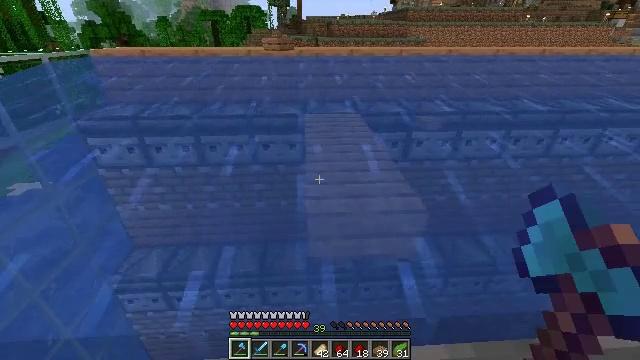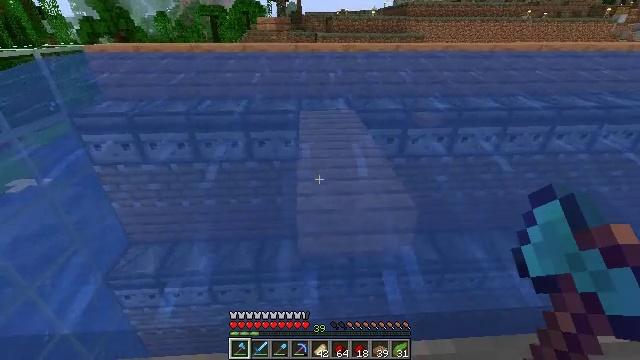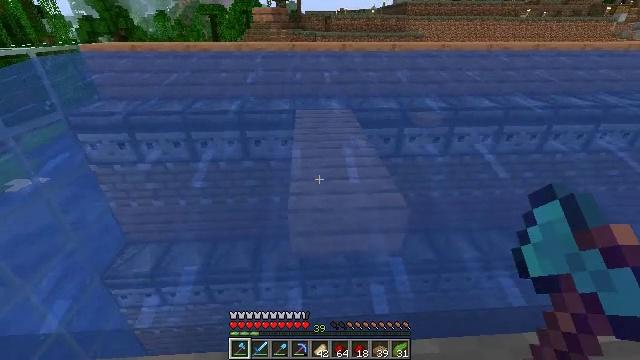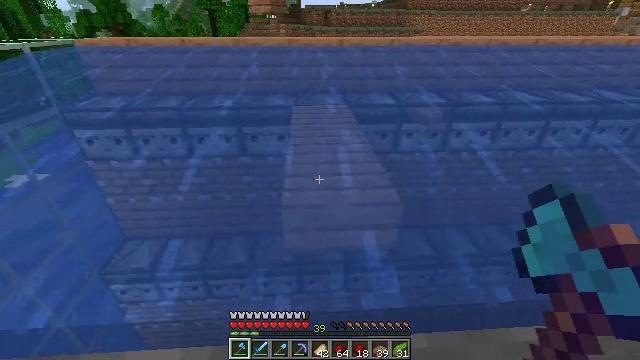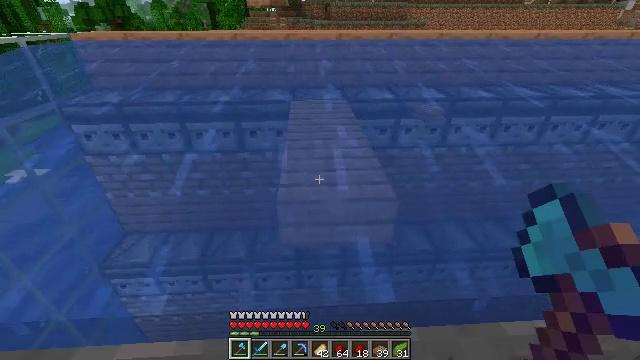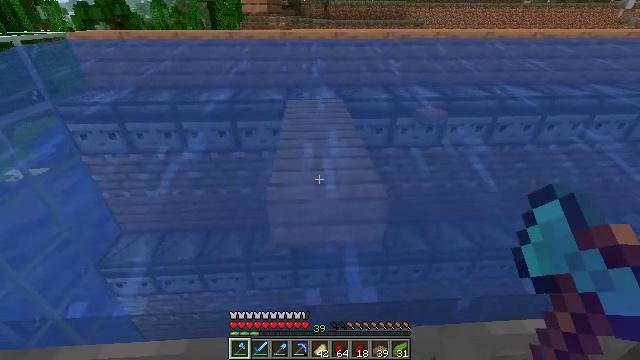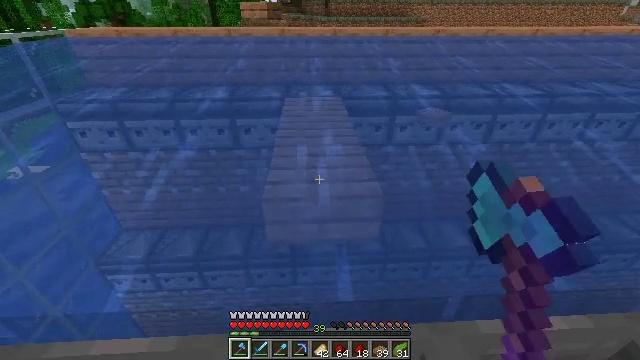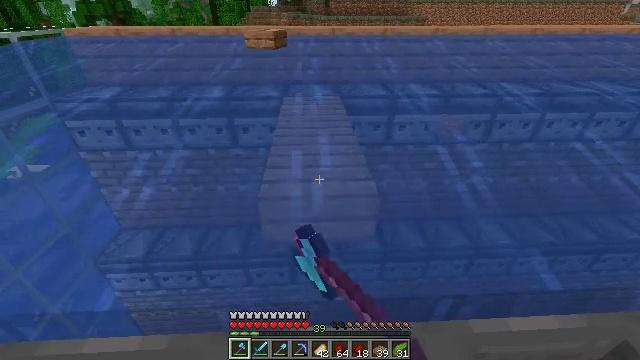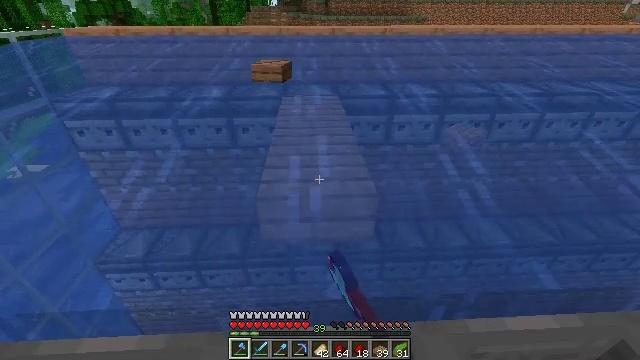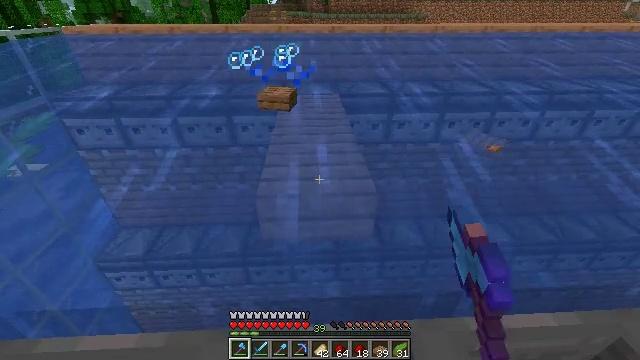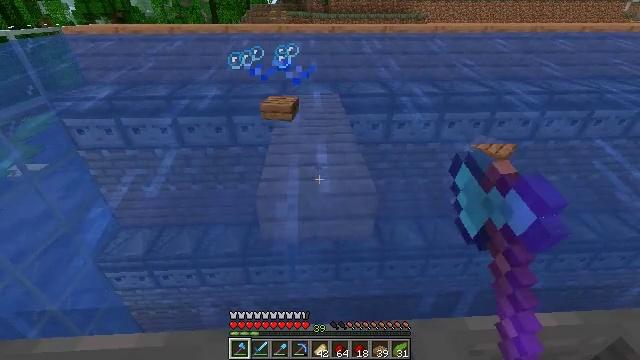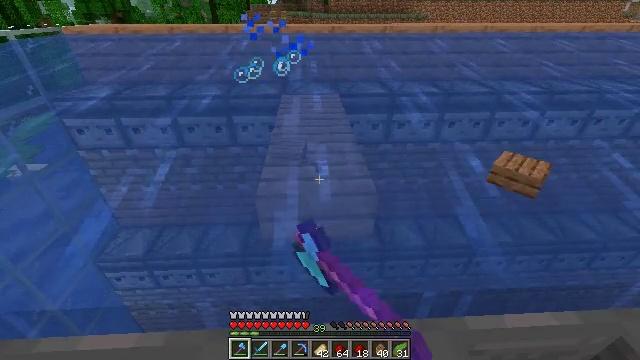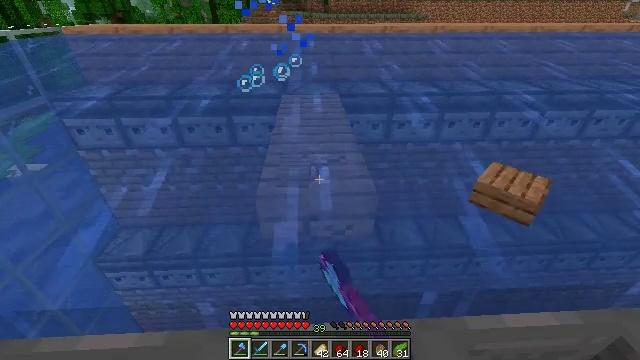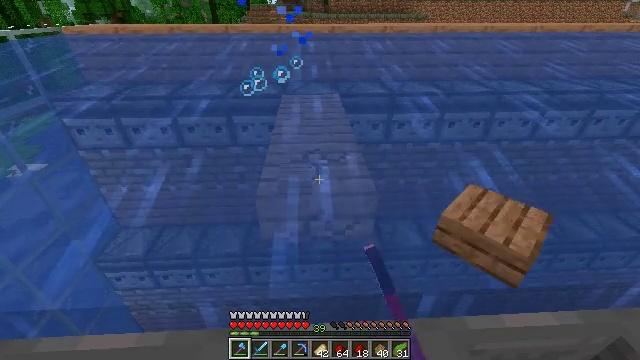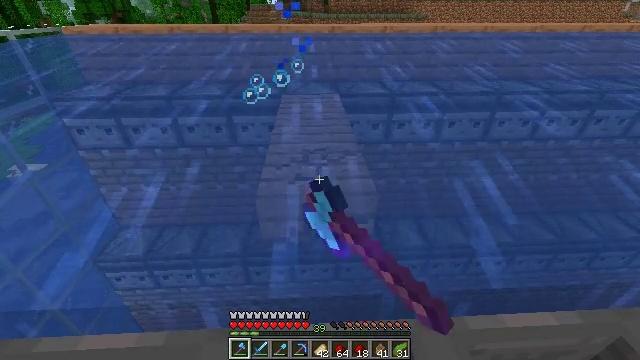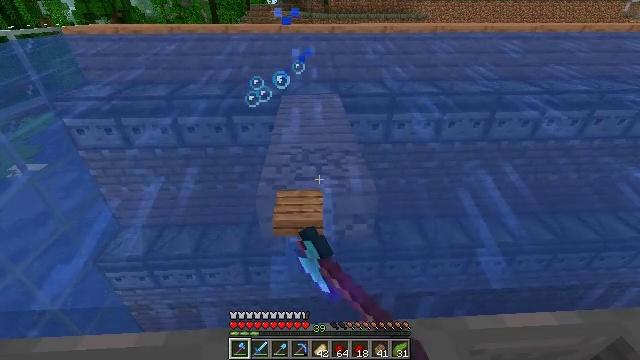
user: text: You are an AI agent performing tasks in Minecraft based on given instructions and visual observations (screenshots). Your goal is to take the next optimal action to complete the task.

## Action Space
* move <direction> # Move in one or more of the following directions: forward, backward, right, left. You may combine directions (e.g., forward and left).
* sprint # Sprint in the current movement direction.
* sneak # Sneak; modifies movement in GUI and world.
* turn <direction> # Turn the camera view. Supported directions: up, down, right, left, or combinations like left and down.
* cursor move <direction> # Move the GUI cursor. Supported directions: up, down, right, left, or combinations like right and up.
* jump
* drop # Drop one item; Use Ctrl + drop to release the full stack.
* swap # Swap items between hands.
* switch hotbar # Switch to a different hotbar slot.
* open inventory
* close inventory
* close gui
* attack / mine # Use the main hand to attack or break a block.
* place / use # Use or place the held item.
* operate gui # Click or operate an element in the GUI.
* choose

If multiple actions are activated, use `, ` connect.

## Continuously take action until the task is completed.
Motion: motion action
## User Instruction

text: Break the jungle slab to collect it.
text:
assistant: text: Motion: move right, sneak
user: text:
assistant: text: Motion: move right, sneak
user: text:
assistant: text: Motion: move right, sneak
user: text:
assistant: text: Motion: move right, sneak, turn down
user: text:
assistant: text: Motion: move right, sneak, attack / mine
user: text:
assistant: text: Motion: sneak, attack / mine
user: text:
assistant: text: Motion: sneak, attack / mine
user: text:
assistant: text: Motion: sneak, attack / mine
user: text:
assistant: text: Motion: sneak, attack / mine
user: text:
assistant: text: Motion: sneak, attack / mine
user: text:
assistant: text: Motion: sneak, attack / mine
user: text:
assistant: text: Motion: sneak, attack / mine
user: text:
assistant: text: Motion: sneak, attack / mine
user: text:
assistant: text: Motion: sneak, attack / mine
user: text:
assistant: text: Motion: sneak, attack / mine
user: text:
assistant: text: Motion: sneak, attack / mine
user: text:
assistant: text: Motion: sneak, attack / mine
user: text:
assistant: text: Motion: sneak, attack / mine
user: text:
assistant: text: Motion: sneak, attack / mine
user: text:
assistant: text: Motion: sneak, attack / mine
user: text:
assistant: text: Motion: sneak, attack / mine
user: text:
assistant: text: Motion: sneak, turn up, attack / mine
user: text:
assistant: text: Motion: sneak, turn up, attack / mine
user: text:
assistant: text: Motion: sneak, attack / mine
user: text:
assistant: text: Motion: sneak, attack / mine
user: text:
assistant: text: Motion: sneak, attack / mine
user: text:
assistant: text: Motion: sneak, attack / mine
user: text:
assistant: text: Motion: sneak, attack / mine
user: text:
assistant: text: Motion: sneak, attack / mine
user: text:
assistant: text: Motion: sneak, attack / mine